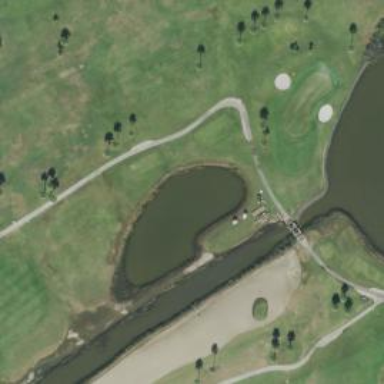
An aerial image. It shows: Water hazard in golf course. The hazard is natural water feature.